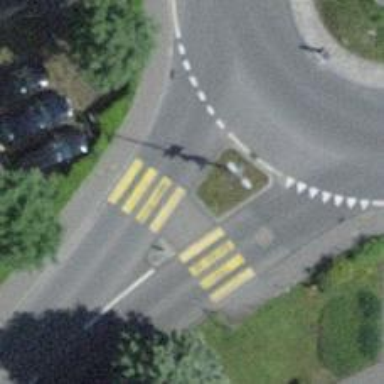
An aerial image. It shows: Zebra crossing on the road.